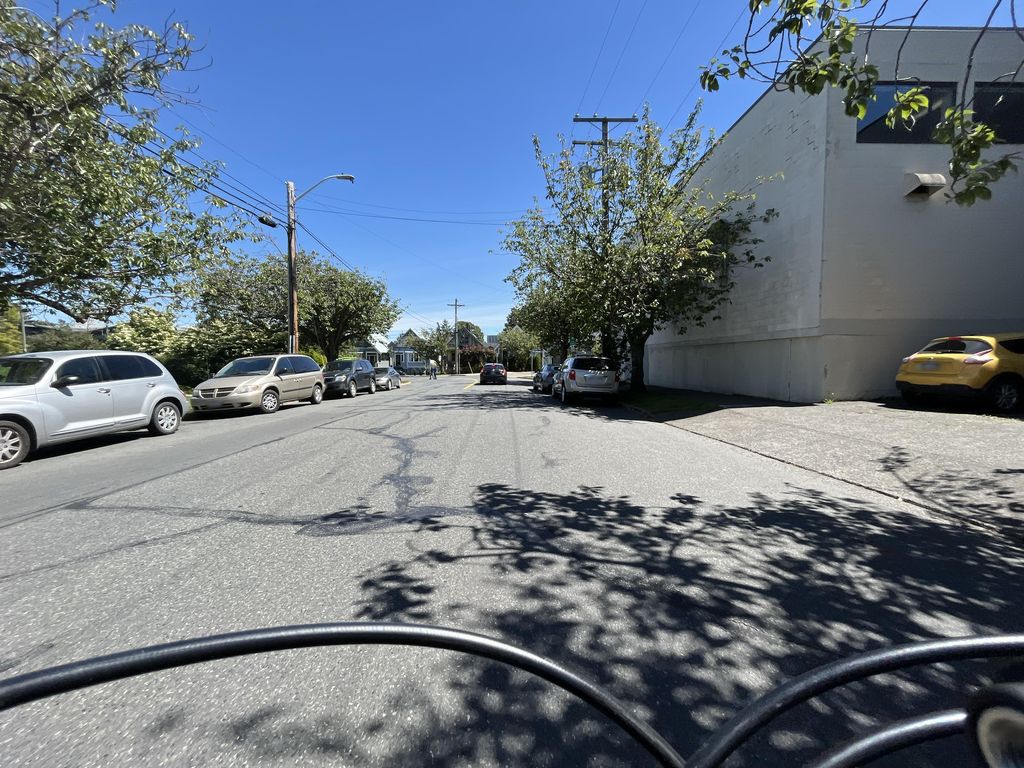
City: victoria